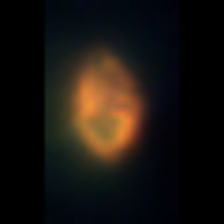
Taxon: Heterocapsa
Group: Dinoflagellates